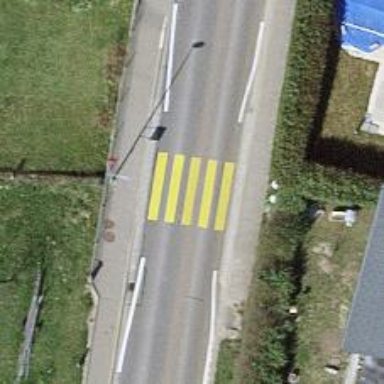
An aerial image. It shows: Marked crossing on the road.